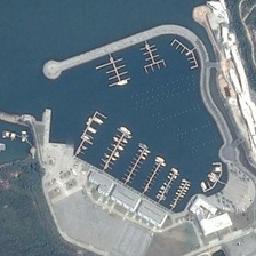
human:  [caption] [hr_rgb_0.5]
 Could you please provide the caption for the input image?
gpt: Many big trees have been planted near the port.

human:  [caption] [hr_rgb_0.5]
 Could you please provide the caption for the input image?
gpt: a large number of tall trees have been planted near the port.

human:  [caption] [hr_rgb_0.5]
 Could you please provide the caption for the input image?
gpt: Many tall trees were planted near the harbor.

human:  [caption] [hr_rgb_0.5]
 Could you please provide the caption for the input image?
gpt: A large number of tall trees were planted near the harbor.

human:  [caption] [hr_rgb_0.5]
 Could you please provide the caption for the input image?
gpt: a large number of tall trees have been planted near the port.